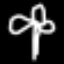
Label: palm tree